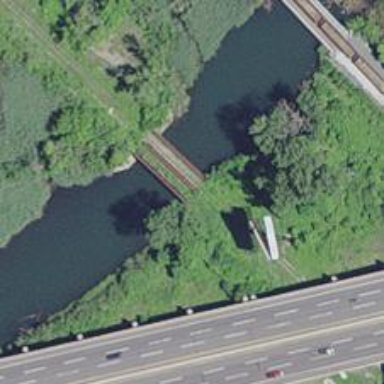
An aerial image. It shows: Disused railway bridge.